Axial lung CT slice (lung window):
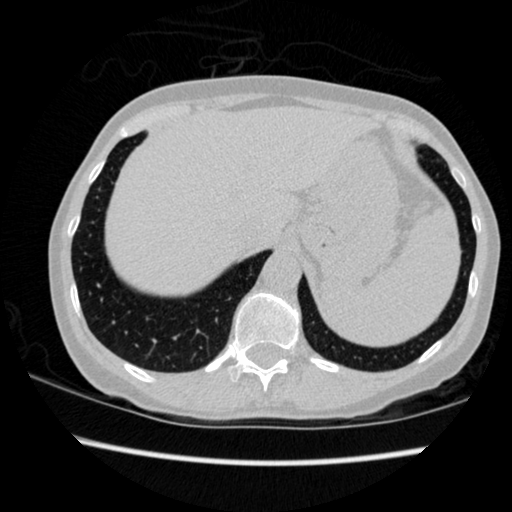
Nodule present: no